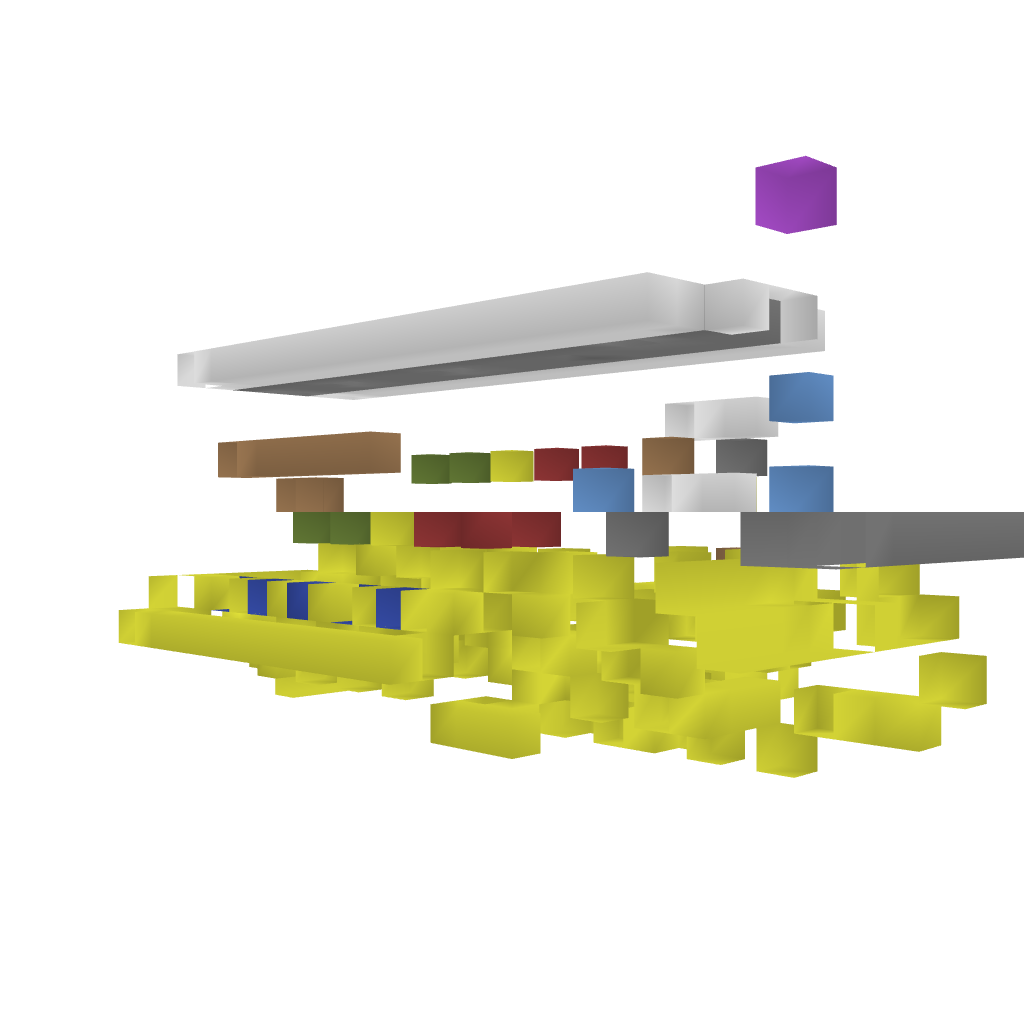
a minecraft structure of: Casino Machine 03 bad low quality